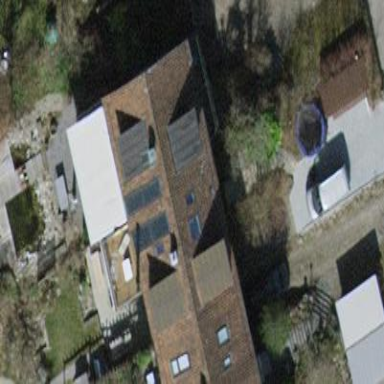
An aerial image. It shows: Building with tiled roof.